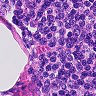
Metastatic tissue present: no